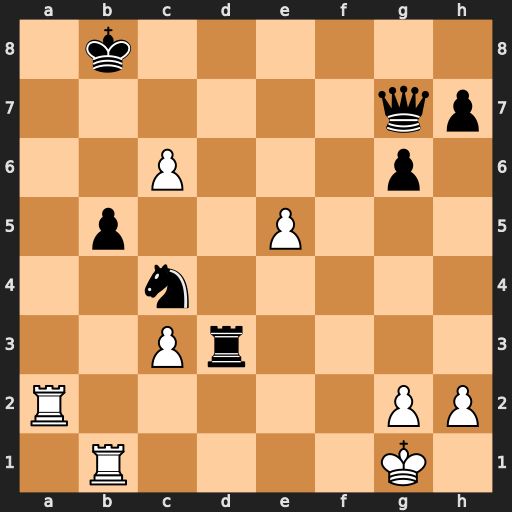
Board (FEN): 1k6/6qp/2P3p1/1p2P3/2n5/2Pr4/R5PP/1R4K1
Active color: w
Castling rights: -
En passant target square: -
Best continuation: Rxb5+ Kc7 Rb7+ Kxc6 Rxg7